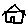
Label: house